Field crop: maize
Growth stage: 1
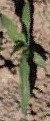
Species: maize